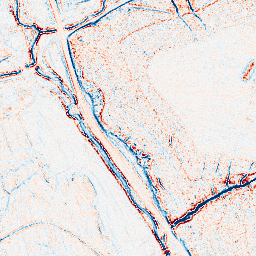
Category: edge_preserving
Decomposition family: anisotropic_diffusion
Decomposition parameters: iterations: 5
kappa: 30
gamma: 0.15
Upsampling method: sinc_hamming
Upsampling parameters: scale: 2
kernel_size: 8
Upsampling scale: 2